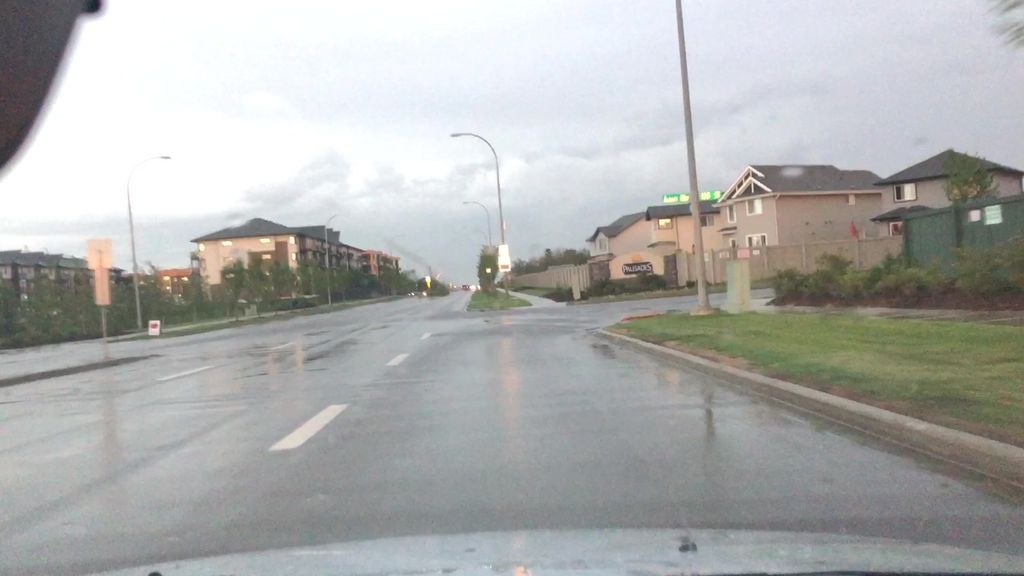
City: edmonton